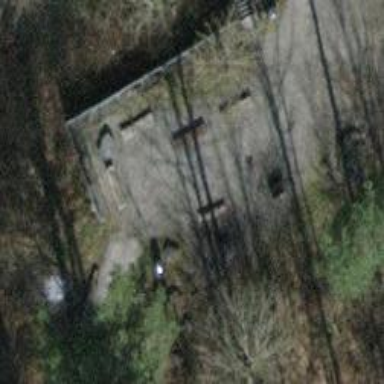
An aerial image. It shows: BBQ amenity.